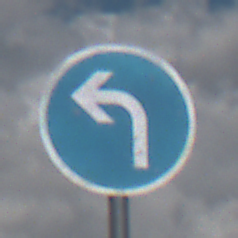
Verkehrszeichen: VorgeschriebeneFahrtrichtungLinks
Umgebung: Outdoor, Nature
Tageszeit: Midday
Wetter: PartlyCloudy
Licht: Natural
Jahreszeit: NotSpecified
Kontrast: HighContrast